Question: I'm having trouble positioning my company logo on our website. It is too low and looks out of alignment. Is there anyway to move the logo up? Or is there a way to set the logo so that there is the same amount of space in between the top and bottom of the nav and image?
Here is the JSFiddle link: <URL>
'''
<!-- Nav Branding --> <a class="navbar-brand page-scroll" href="#page-top"><img width="30" height="30" src="http://www.edcodie.com/logo.png"></a>
'''
Here is what I have:

Also, my navbar shrinks when you scroll down past the second page. Is there a way to expand/shrink the logo with the nav? I included my JS for the nav shrink/expand.
Thanks!
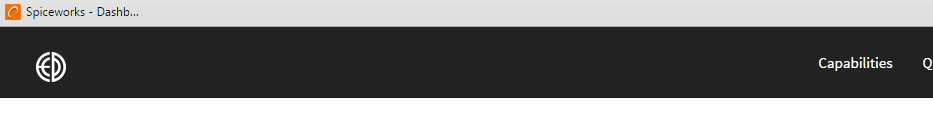
Answer: Adjust the 'padding-top' attribute of the 'navbar-brand' anchor.
<URL>
'''
.navbar-brand {
padding-top: 10px;
}
'''